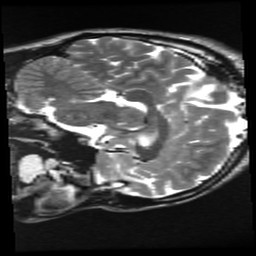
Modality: T2w
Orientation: sagittal
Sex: male
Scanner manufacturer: ge
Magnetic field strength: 3 T
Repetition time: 5 s
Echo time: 0.1015 s